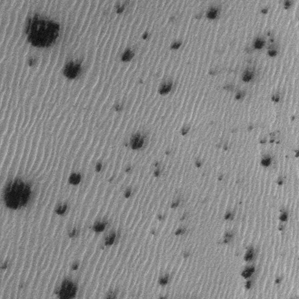
Label: frost